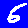
Digit: 6